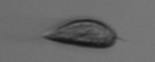
Label: Prorocentrum_triestinum